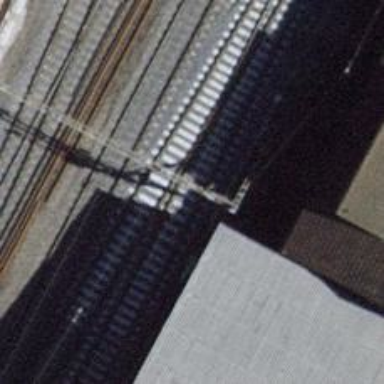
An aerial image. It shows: Rail siding with electrified tracks using contact line.